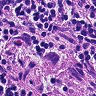
Metastatic tissue present: yes